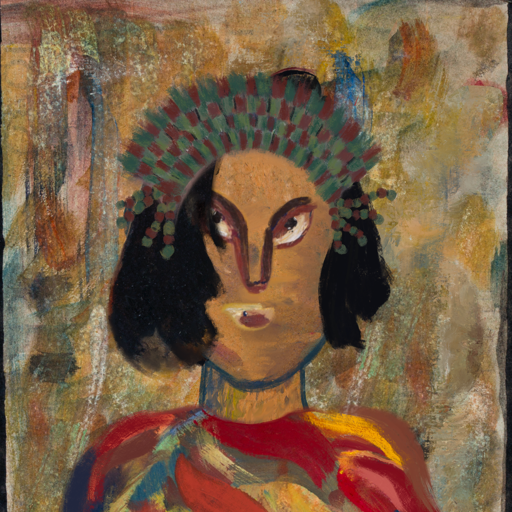
Background: Pipe, Head And Neck Front: In_The_Sun, Face Front: After_Raid, Bust: Mother_And_Son_Son, Hair Front: Mosgoul, Head Accessory: After_Raid_Crown, Second Necklace: Blank, Necklace: Blank, Baby: Blank